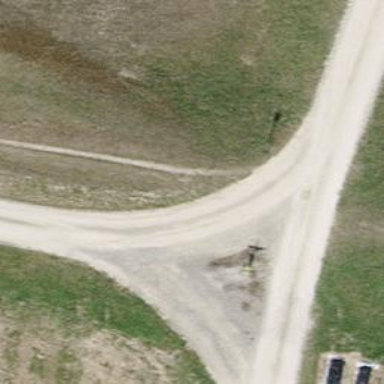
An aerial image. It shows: Track with compacted grade 2 surface.